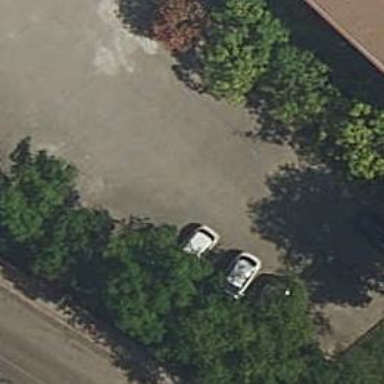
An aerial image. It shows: Parking area with surface.